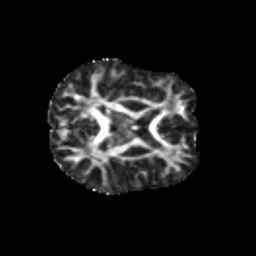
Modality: FA
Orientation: axial
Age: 11
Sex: male
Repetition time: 9.4 s
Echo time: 0.089 s